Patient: sex F, age 32
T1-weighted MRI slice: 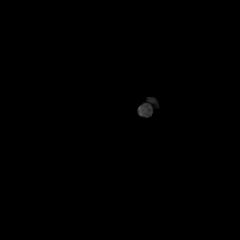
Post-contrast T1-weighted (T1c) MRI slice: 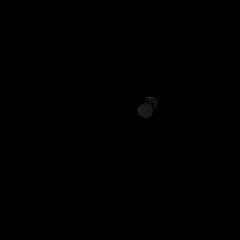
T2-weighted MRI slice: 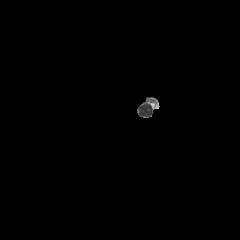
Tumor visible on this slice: no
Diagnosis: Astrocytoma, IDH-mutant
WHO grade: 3